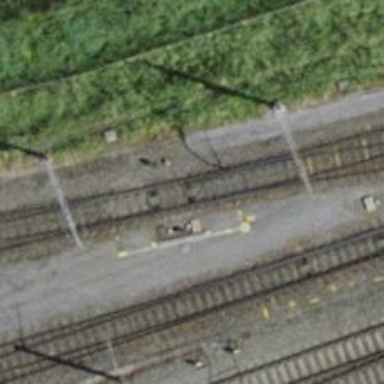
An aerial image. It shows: Railway switch.